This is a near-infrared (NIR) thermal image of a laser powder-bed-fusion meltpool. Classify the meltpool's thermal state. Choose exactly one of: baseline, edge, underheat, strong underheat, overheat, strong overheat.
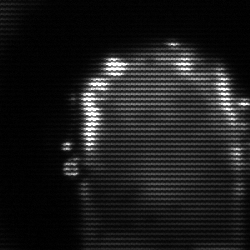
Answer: baseline